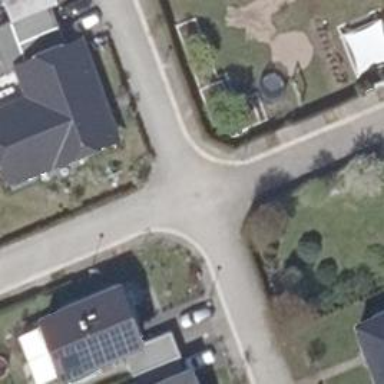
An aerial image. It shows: Living street.